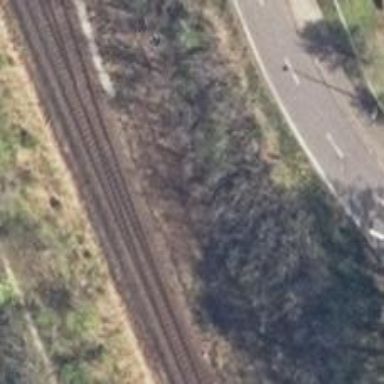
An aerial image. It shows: Railway switch.